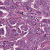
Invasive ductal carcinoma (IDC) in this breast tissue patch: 1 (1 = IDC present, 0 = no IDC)